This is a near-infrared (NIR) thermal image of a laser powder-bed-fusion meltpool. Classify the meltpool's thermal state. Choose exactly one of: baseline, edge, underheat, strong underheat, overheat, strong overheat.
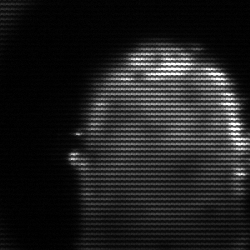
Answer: baseline